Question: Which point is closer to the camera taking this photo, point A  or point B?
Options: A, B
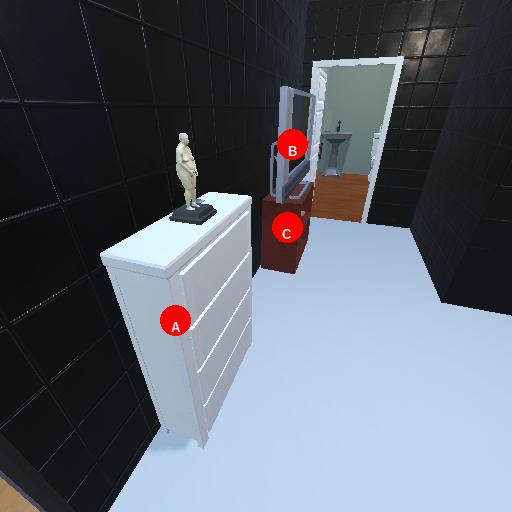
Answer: A